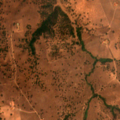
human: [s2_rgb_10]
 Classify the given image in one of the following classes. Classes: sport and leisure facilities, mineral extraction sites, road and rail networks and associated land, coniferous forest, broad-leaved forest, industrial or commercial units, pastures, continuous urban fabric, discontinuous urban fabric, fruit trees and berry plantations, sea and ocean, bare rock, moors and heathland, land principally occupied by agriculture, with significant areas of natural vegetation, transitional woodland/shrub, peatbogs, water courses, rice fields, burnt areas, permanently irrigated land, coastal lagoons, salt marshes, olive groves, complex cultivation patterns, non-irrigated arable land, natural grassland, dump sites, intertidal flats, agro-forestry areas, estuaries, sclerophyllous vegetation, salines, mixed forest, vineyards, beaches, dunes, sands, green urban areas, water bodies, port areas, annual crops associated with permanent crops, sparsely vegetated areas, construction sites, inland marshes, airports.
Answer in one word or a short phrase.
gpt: pastures, agro-forestry areas, broad-leaved forest